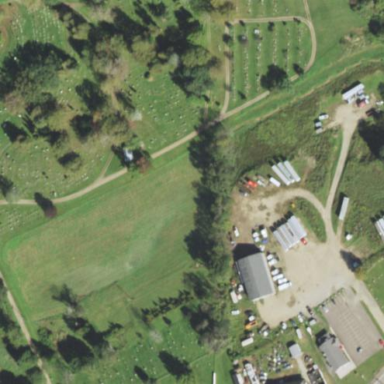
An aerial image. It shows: Cemetery.